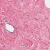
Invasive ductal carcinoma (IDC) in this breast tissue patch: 0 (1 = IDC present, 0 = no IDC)